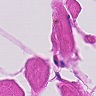
Metastatic tissue present: no